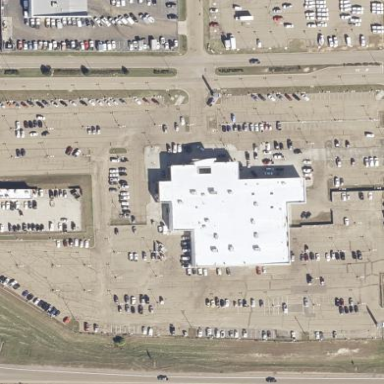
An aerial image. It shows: Building that houses car shop.